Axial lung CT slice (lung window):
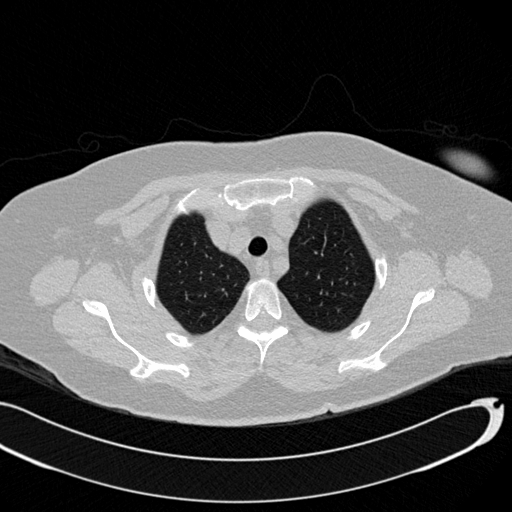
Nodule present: no